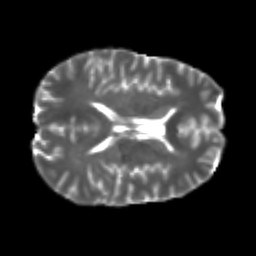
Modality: T2w
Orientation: axial
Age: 22
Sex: male
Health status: healthy
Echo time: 0.074 s